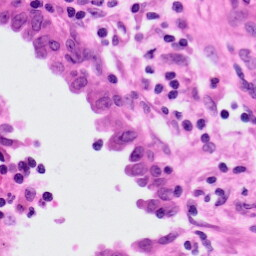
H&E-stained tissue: Lung